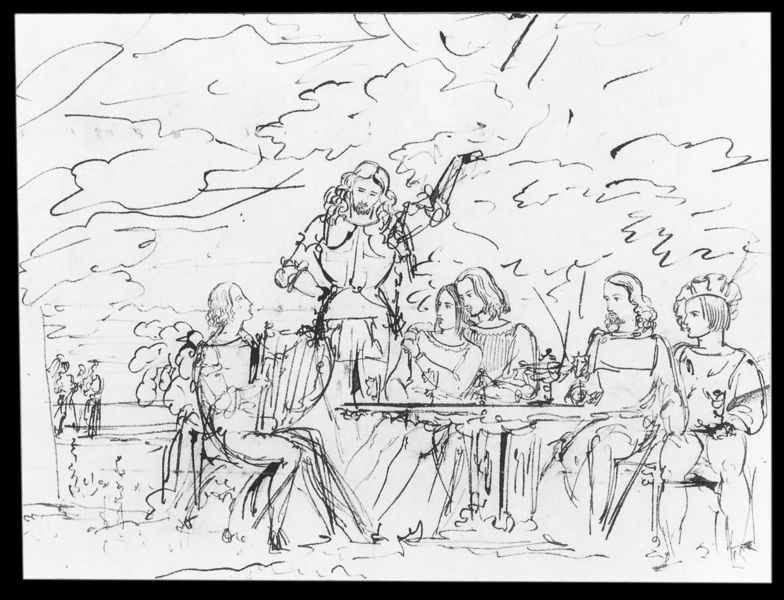
Titel: Versammlung von Heidelberger Freunden Fohrs als ritterliche Tafelrunde
Künstler: Carl Philipp Fohr
Institution: Darmstadt, Hessisches Landesmuseum
Schlagwörter: baum, feder, himmel, mann, wolken, frau, männer, skizze, tisch, zeichnung, fest, feier, trinken, arm, paar, musik, garten, hof, essen, muse, tusche, mahl, ritter, liebespaar, mittelalter, harfe, lyra, leier, baltt, speise, knappe, hofstatt, hifstatt